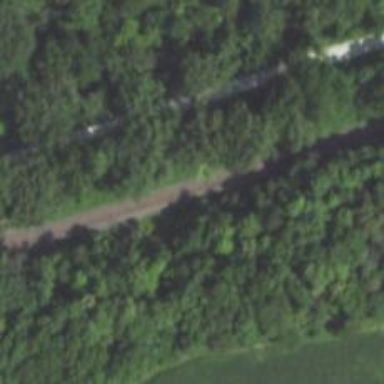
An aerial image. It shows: Railway track.